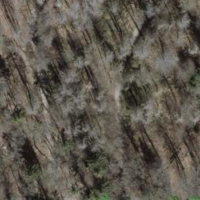
EUNIS habitat code: 44
Species observed at this site:
Circaea lutetiana